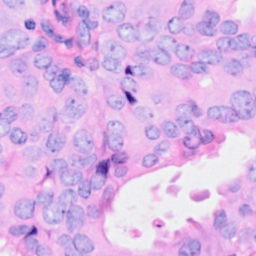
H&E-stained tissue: Breast